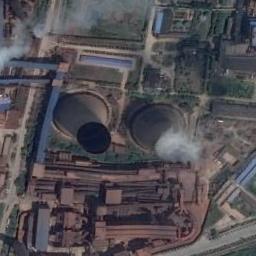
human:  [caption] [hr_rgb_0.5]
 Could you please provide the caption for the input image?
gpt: In the thermal power station there are many machines, pipelines, two cooling towers, and one is steaming .

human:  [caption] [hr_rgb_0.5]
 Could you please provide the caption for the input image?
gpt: The thermal power station is on the grass next to some buildings with white mist above .

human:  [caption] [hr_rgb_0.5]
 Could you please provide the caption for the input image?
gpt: There are two thermal power stations at the top right of the picture, and the left one is emitting smoke .

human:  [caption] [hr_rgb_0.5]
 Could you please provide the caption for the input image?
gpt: Many buildings are near the thermal power station .

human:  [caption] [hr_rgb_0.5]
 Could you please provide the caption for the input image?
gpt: There are many buildings and two chimneys on the thermal power station .